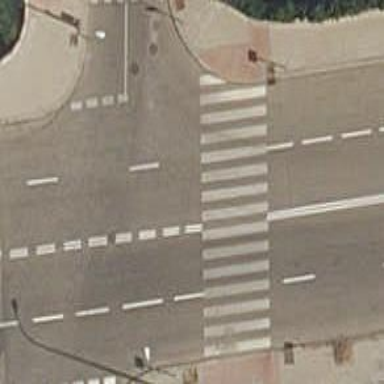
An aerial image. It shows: Uncontrolled crossing on the road.